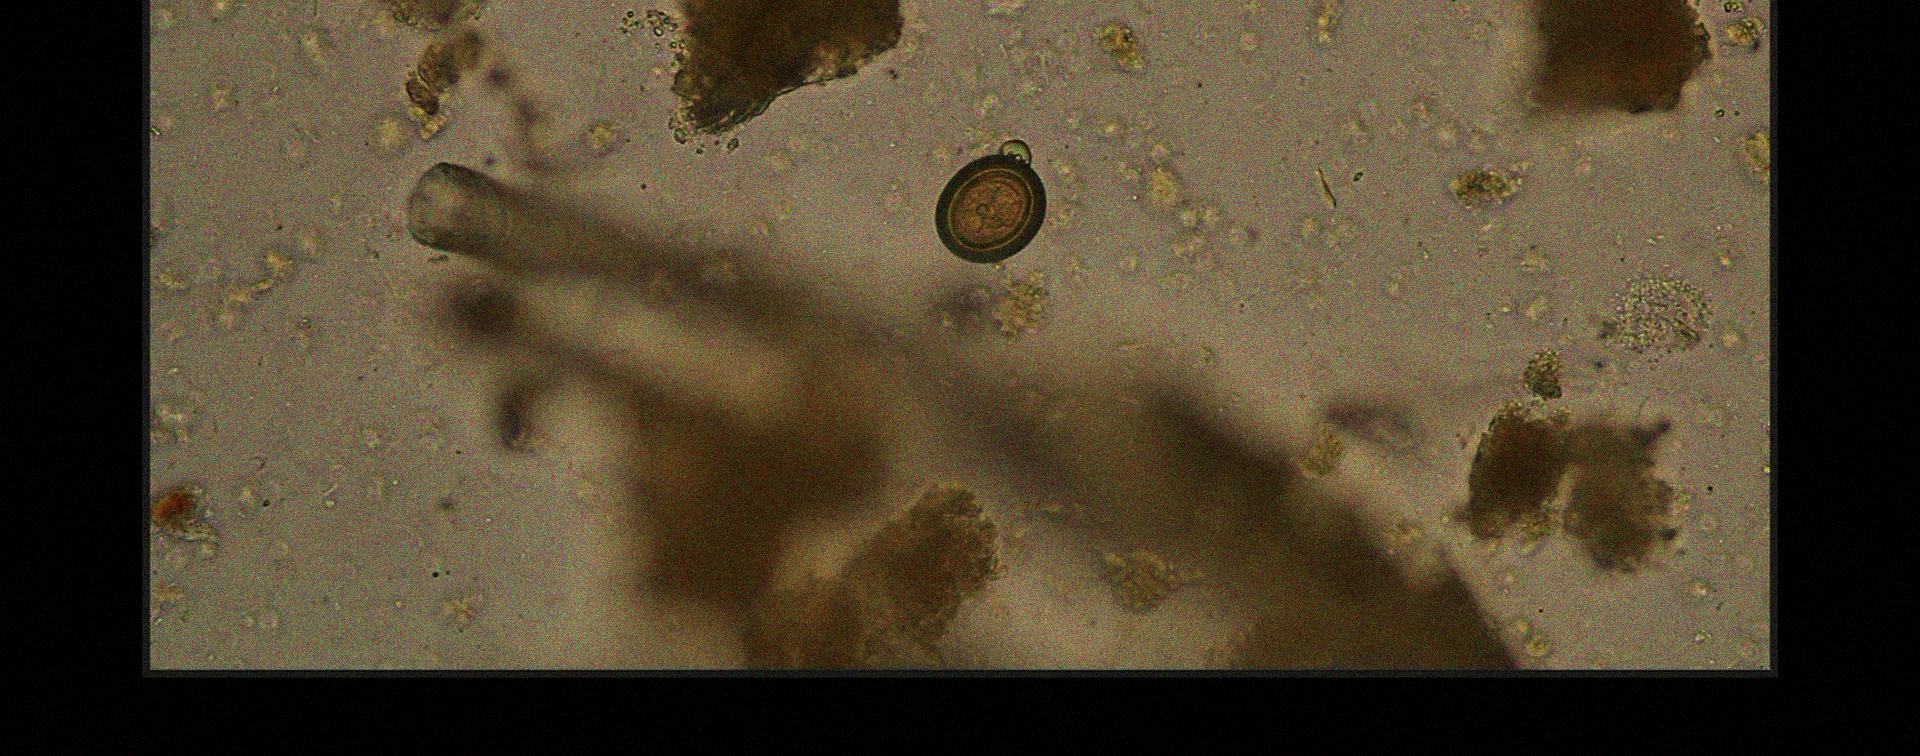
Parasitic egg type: Taenia spp. egg